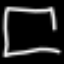
Label: square